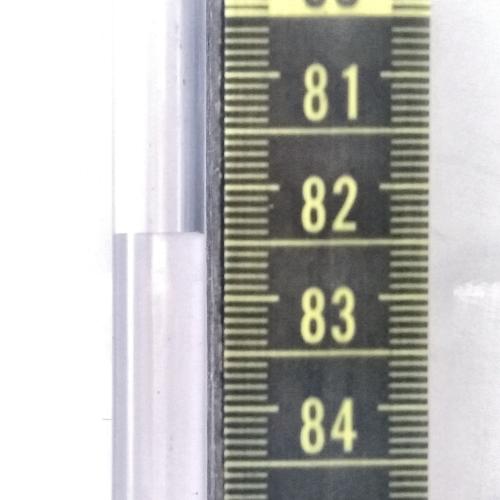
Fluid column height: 82.4 cm